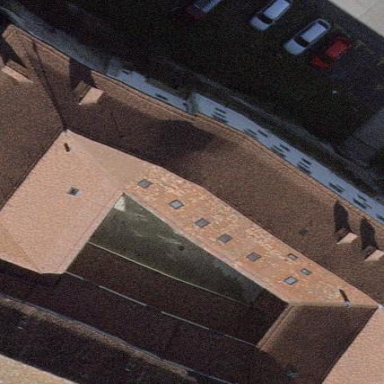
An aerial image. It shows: Monastery building.